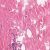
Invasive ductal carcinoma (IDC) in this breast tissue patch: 0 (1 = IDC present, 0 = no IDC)